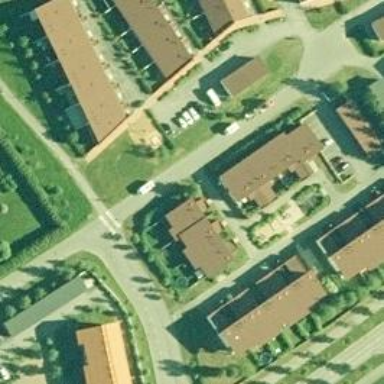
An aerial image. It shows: Living street.